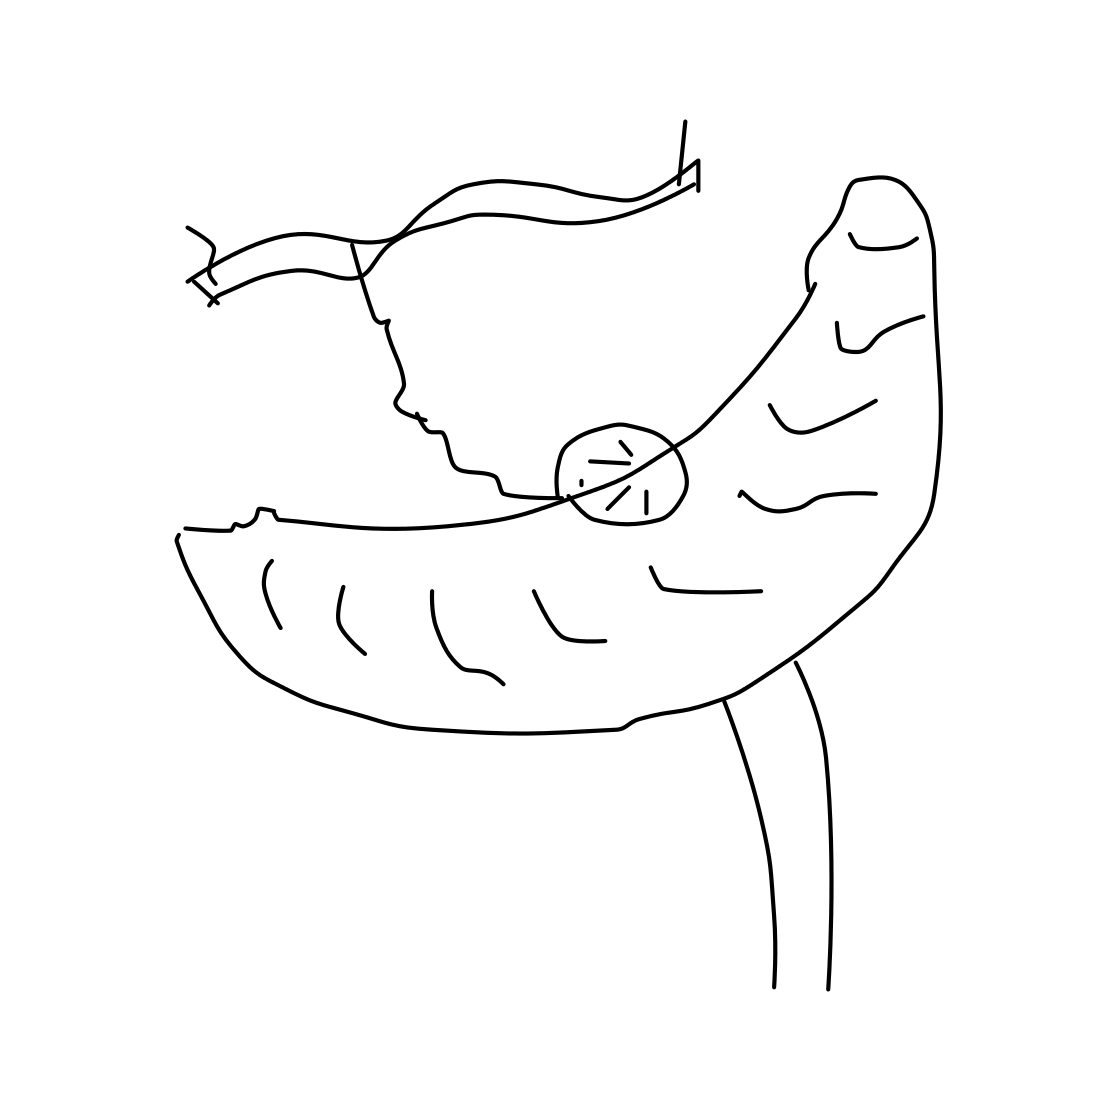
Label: satellite dish